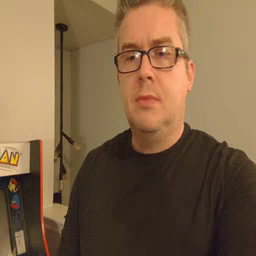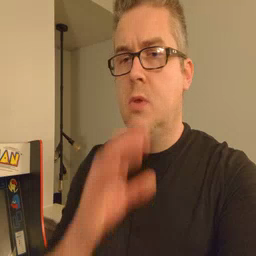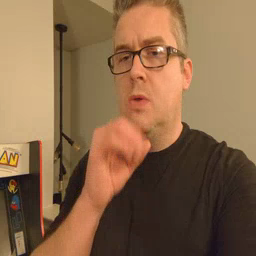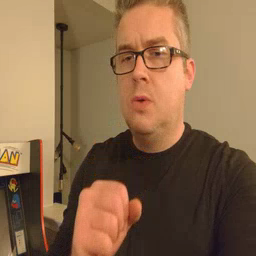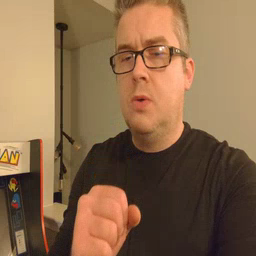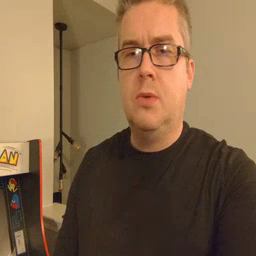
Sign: old